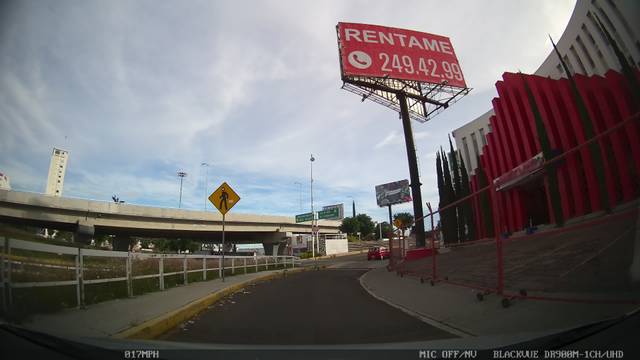
Region: Mexico
Coordinates: 19.037, -98.225